Question: How to 'concat' a string and a 'jinja' expression inside jinja statement?
'''
{% for pic in pictures %}
{% if pic.name == line.name %}
<img class="card-img-top" src="{% static 'orders/img/'pic.picture %}" >
{% endif %}
{% endfor %}
'''
In this tag with Jinja, the pic.picture is a jinja express but how to 'concat' with 'orders/img/'?
Image:

Thanks.
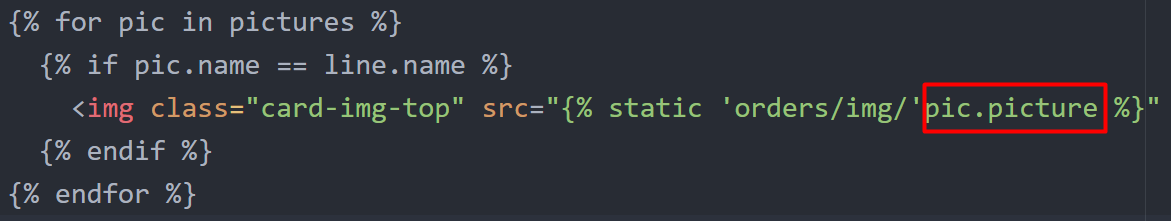
Answer: Default <URL> looks like Jinja but is not one - it has it's own filters and does not support all Jinja tags/filters.
Available options with Django <URL>:
- <URL>
'''
src="{% static 'orders/img/'|add:pic.picture %}"
'''
-
'''
src="{% static 'orders/img/' %}{{ pic.picture }}"
'''
- <URL>
'''
{% get_static_prefix as STATIC_PREFIX %}
src="{{ STATIC_PREFIX }}orders/img/{{ pic.picture }}"
'''
---
Jinja2 be configured as django <URL>.